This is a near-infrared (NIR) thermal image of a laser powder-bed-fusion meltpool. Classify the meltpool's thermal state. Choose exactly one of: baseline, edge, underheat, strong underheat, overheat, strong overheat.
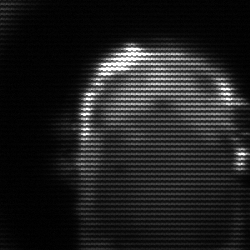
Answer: baseline